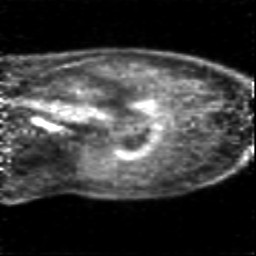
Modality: PET
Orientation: sagittal
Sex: female
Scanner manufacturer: siemens